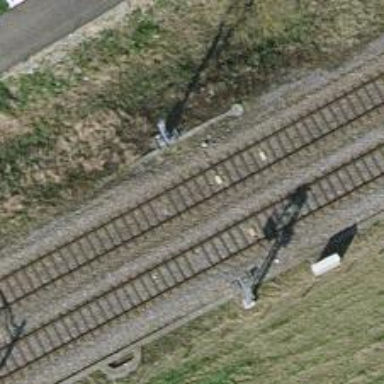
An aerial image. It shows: Railway signal.